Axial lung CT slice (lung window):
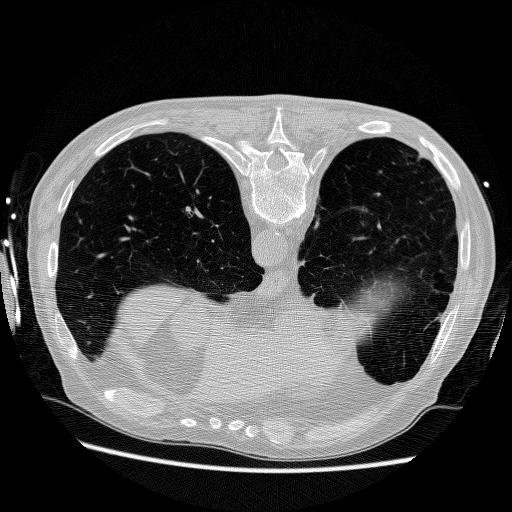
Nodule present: no